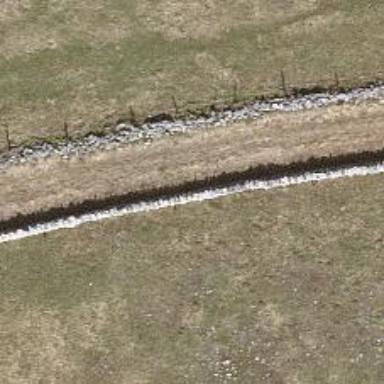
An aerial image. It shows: Wall barrier.